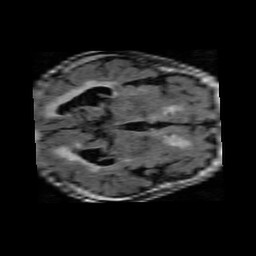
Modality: FLAIR
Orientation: axial
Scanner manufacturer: philips
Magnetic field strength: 1.5 T
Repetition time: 6 s
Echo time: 0.12 s